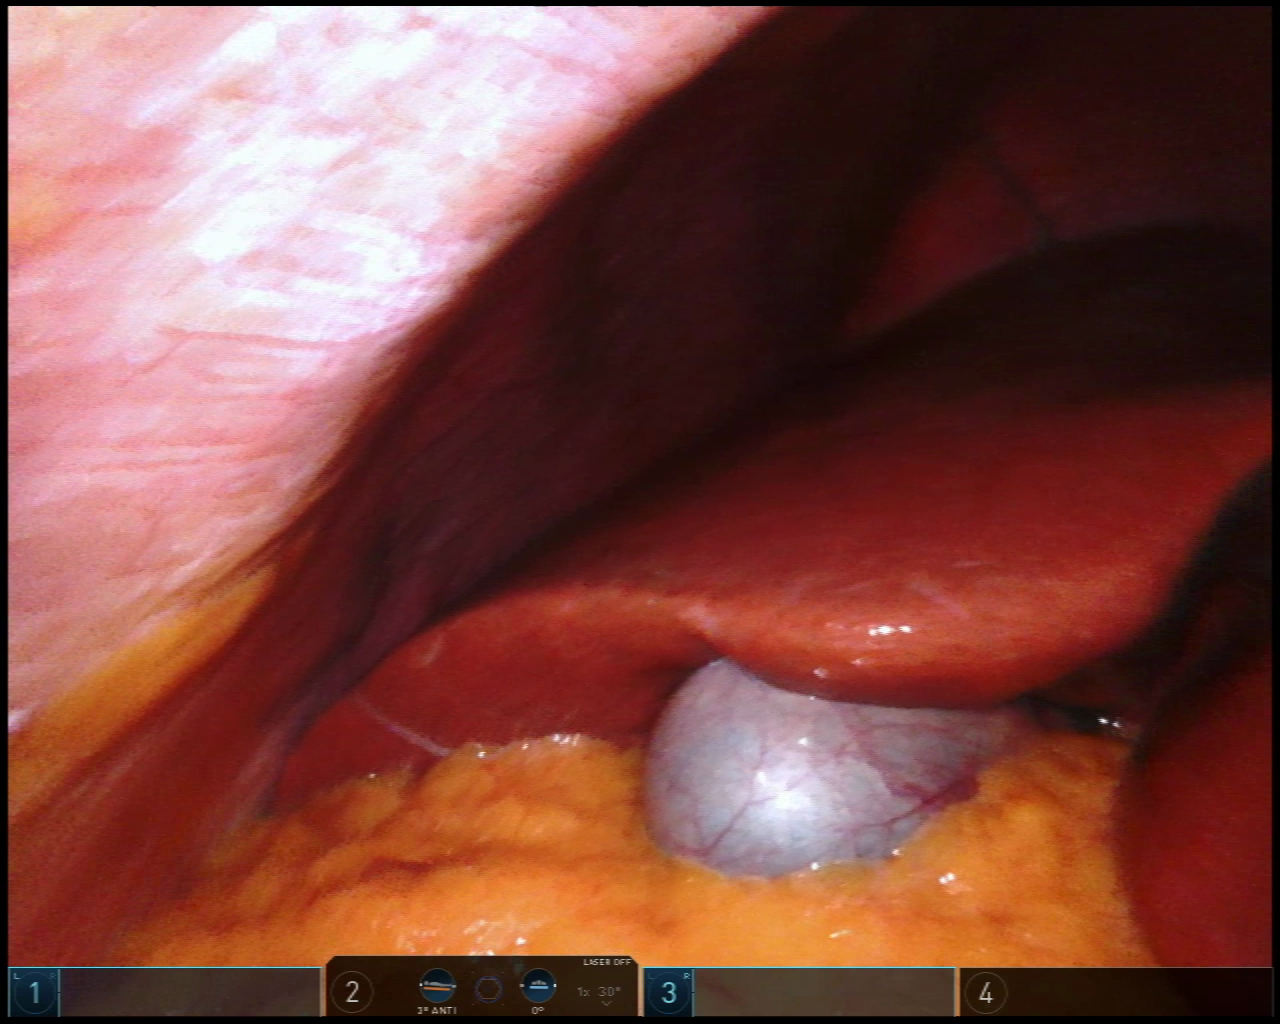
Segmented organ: liver
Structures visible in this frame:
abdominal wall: yes
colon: no
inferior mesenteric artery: no
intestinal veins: no
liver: yes
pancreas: no
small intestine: no
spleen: no
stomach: no
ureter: no
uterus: no
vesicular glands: no